Question: I am using Highcharts, and I am wondering if it is possible for highcharts to make circular charts like these:

I have this, but it fills the whole circle instead of just 60% of the circle (Here is the fiddle: <URL>.
'''
$(function() {
// Create the chart
chart = new Highcharts.Chart({
chart: {
renderTo: 'container',
type: 'pie'
},
title: {
text: ''
},
plotOptions: {
pie: {
shadow: false
}
},
series: [{
name: 'Browsers',
data: [["Total",60]],
size: '100%',
innerSize: '95%',
showInLegend:false,
dataLabels: {
enabled: false
}
}]
});
});
'''
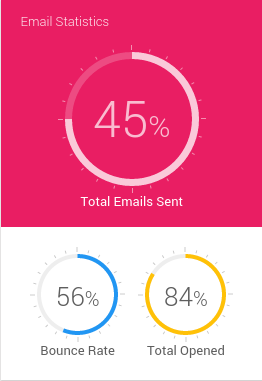
Answer: We just implemented a similar looking chart using the solidgauge type in Highcharts.
You could use the piechart, but a pie chart is always going to fill 100%. It's the nature of the beast. If you wanted to use a piechart, you would have to supply it the amount for the remainder (empty space). For example, your 'series.data' would have to be
'''
[["Total", 60], ["Empty", 40]]
'''
Here is an example using the solidgauge type of chart. It's much more flexible, and seems to be the more natural pick in this case.
<URL>